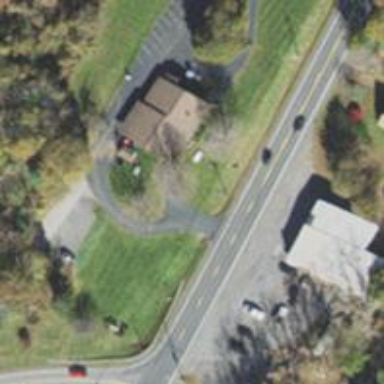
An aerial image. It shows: Veterinary facility.